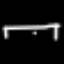
Label: bed